Field crop: tomato
Growth stage: 1
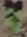
Species: solanum